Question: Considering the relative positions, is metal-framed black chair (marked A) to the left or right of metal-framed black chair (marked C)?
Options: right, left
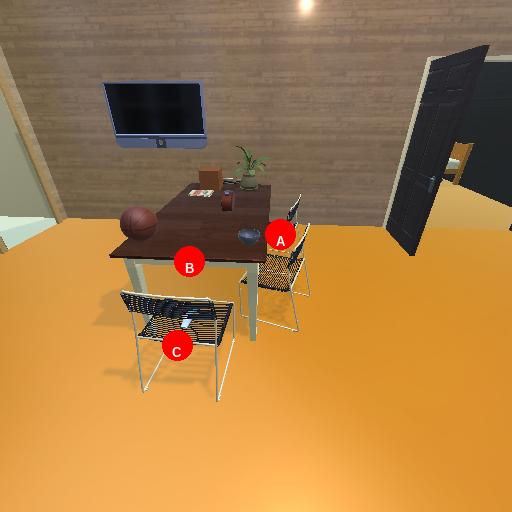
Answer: right